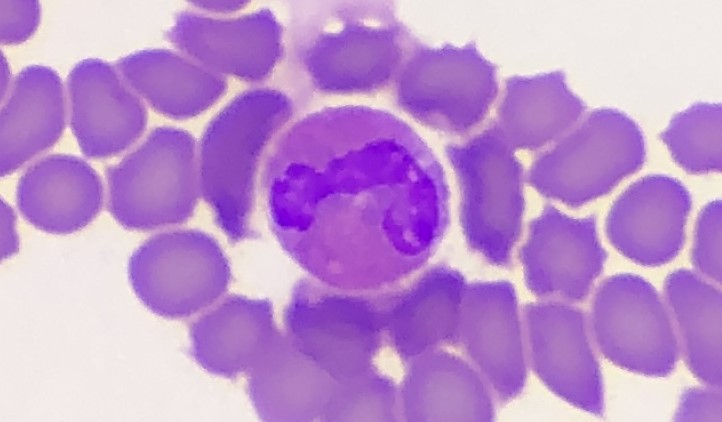
White blood cell type: Eosinophil